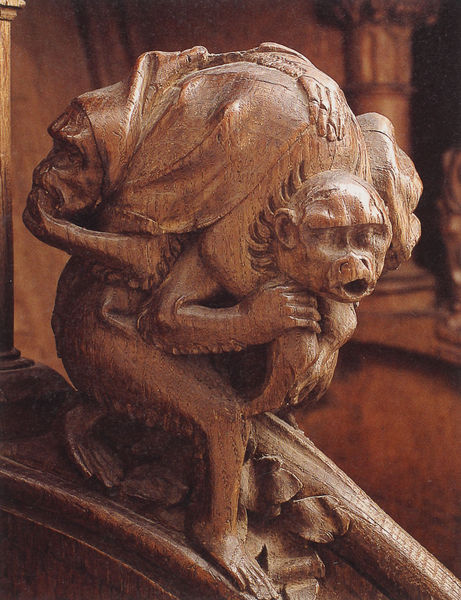
Titel: Kölner Dom, Chorgestühl
Standort: Köln, Dom (EU - D - NRW)
Schlagwörter: blätter, kopf, blume, holz, mund, rücken, tier, tiere, tuch, arme, tragen, hände, möbel, gehen, figur, decke, blatt, schulter, schultern, affe, skulptur, statue, beine, fell, bein, füße, zwei, essen, festhalten, geländer, plastik, offen, detailliert, dämon, statuette, schnitzerei, beute, teufel, maul, fabelwesen, miniatur, geschnitzt, monster, groteske, affen, baluster, tragend, äffchen, chorgestühl, freske, wunderschön, geschultert, trägt, huckepack, akulptur, affenkopf